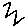
Label: zigzag